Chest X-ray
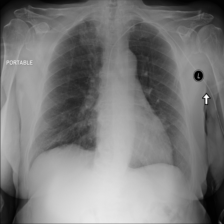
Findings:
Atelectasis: negative
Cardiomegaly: negative
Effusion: negative
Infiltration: negative
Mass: negative
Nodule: negative
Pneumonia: negative
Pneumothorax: negative
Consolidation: negative
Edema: negative
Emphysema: negative
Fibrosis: negative
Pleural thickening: negative
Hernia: negative